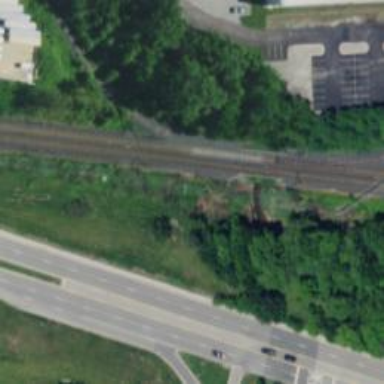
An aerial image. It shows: Abandoned railway spur.